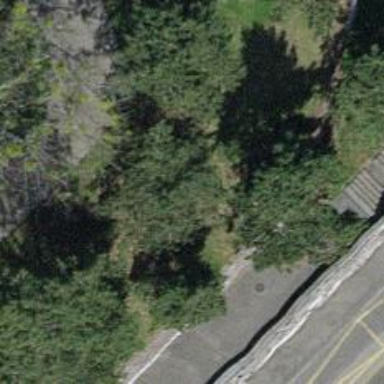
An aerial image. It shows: Evergreen needle-leaved tree.